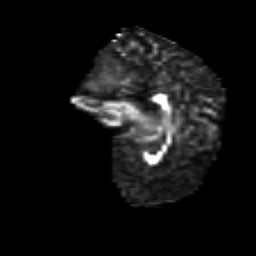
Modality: FA
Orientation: sagittal
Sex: female
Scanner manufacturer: siemens
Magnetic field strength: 3 T
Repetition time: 5 s
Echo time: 0.071 s